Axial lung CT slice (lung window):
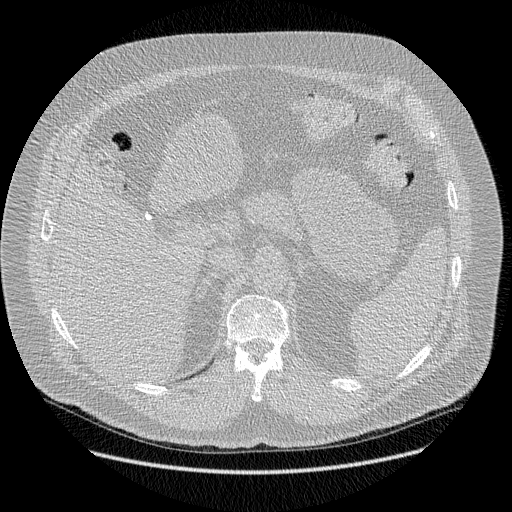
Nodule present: no